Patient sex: F
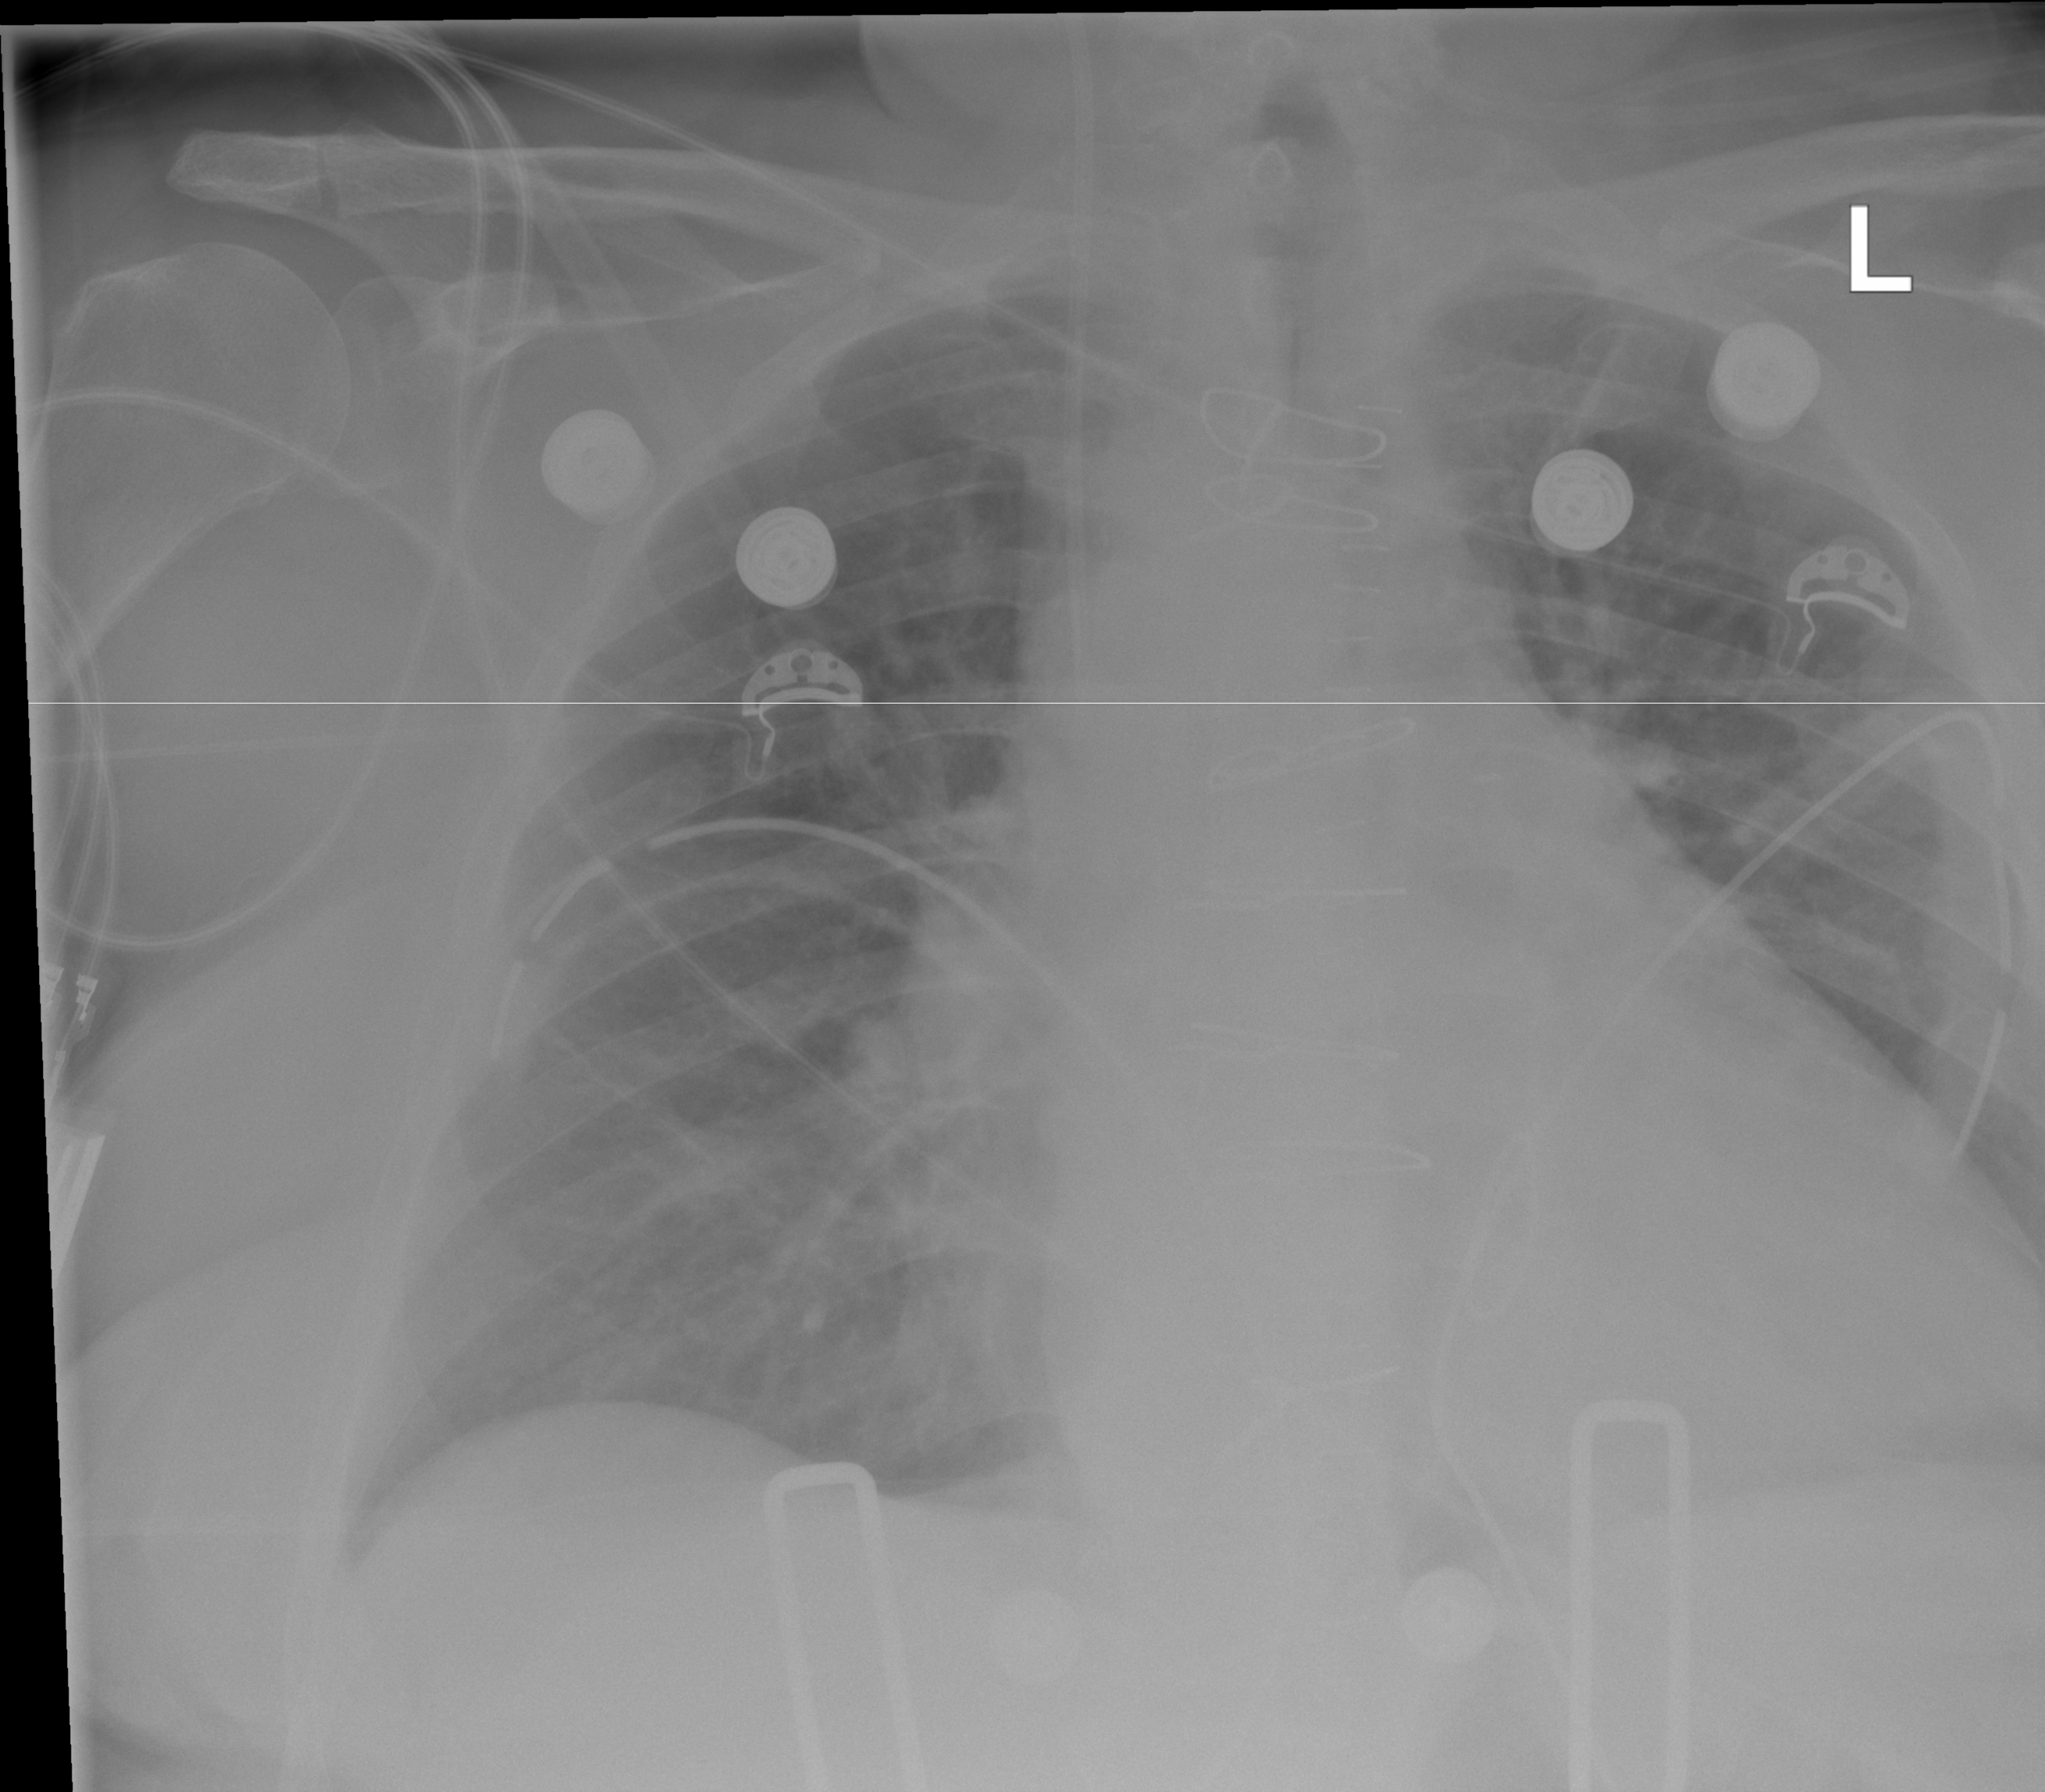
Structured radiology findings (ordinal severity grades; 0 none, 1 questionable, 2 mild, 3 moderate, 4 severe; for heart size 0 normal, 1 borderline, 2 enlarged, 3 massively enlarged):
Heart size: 2
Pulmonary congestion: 0
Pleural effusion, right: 0
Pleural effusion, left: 0
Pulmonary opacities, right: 0
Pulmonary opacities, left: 0
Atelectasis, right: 2
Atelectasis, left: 0